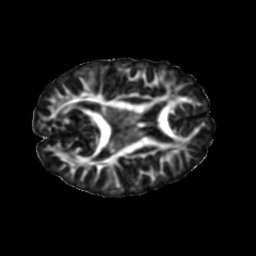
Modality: FA
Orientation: axial
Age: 12
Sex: male
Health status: ill
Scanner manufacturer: ge
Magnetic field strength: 3 T
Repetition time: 7.5 s
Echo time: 0.079 s